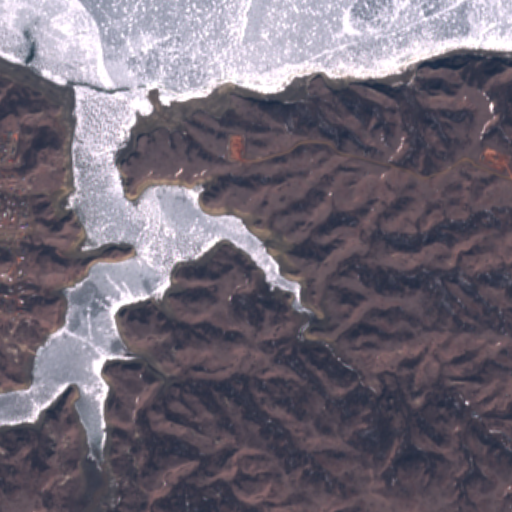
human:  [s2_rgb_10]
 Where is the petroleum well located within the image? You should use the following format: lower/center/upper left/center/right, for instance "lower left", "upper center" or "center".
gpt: The petroleum well is located in the upper right of the image.
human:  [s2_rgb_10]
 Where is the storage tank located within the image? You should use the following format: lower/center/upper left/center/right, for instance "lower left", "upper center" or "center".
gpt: The storage tank is located in the upper right of the image.
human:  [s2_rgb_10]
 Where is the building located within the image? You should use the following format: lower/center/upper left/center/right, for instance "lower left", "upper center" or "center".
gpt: The building is located in the upper left of the image.
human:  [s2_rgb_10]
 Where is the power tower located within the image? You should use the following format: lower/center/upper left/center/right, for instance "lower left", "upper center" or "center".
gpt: There is no power tower in the image.